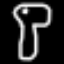
Label: mushroom